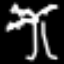
Label: palm tree